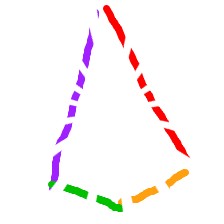
Shape: kite